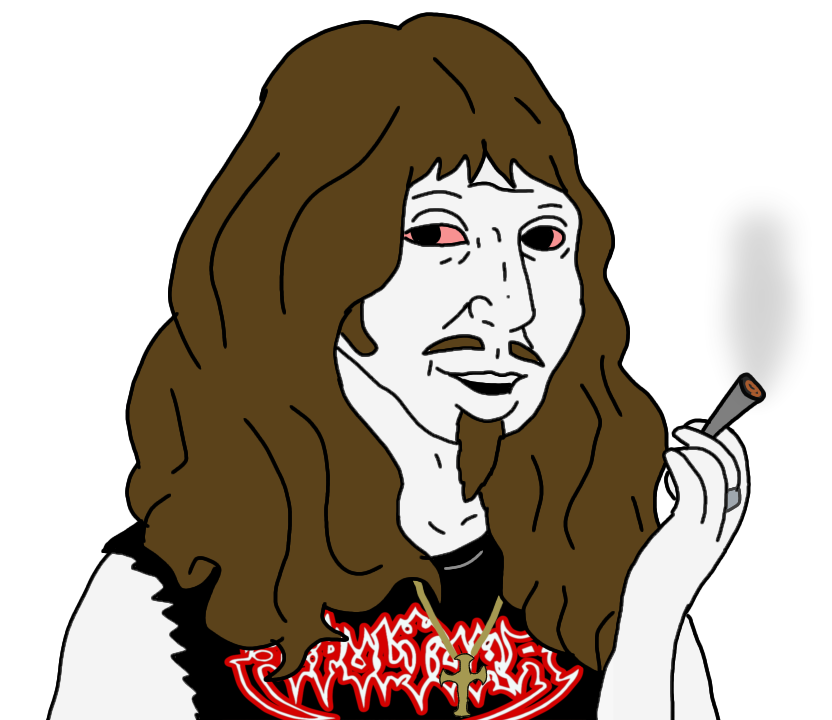
Label: 5_Groomer